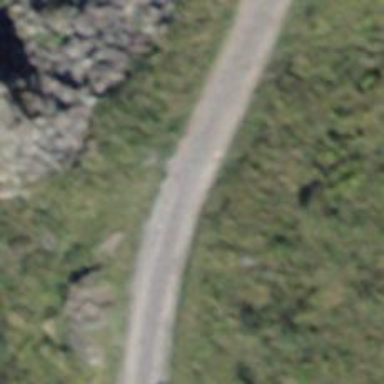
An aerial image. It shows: Gravel track road.